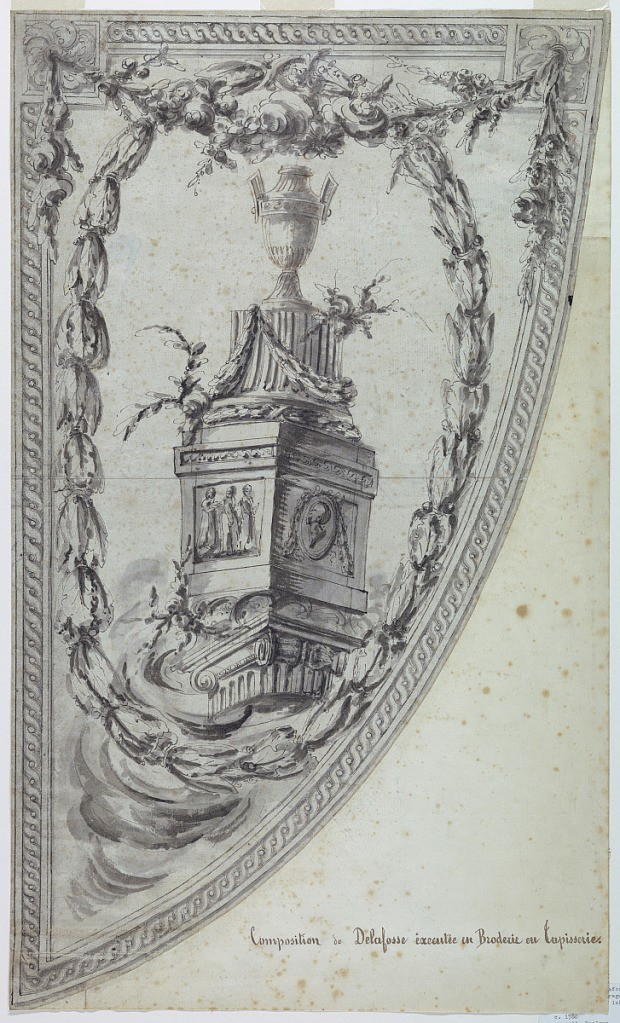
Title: Design for a panel
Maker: Jean-Charles Delafosse, French, 1734 – 1789
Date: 1780
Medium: Pen and ink, brush and wash on white paper, pricked for transfer
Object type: Drawing
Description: This triangular shaped frame holds a composition of an Ionic pediment with an urn on top; the whole surrounded by an ovoidal wreath. A flower swag suspened from rosettes at the upper corners.